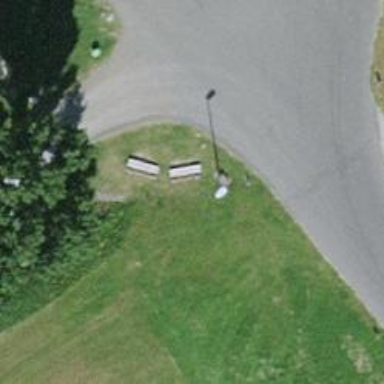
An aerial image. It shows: Red bench.